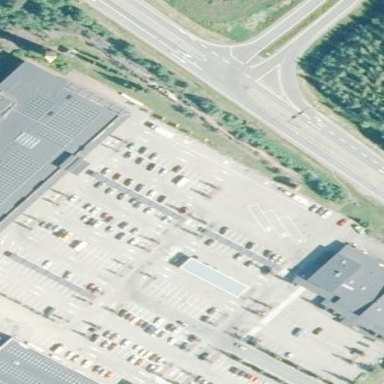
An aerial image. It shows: Paved parking area.